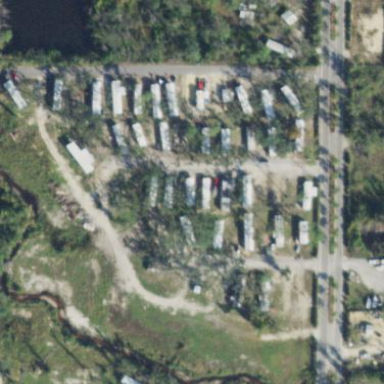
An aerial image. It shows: Residential area known as trailer park.